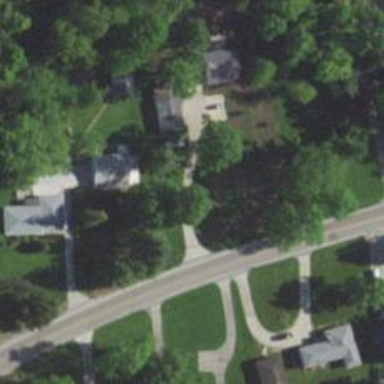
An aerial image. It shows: Driveway.